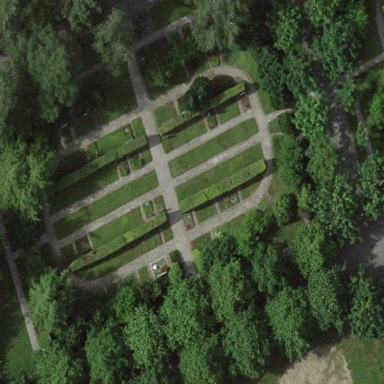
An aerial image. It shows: Sector within cemetery.